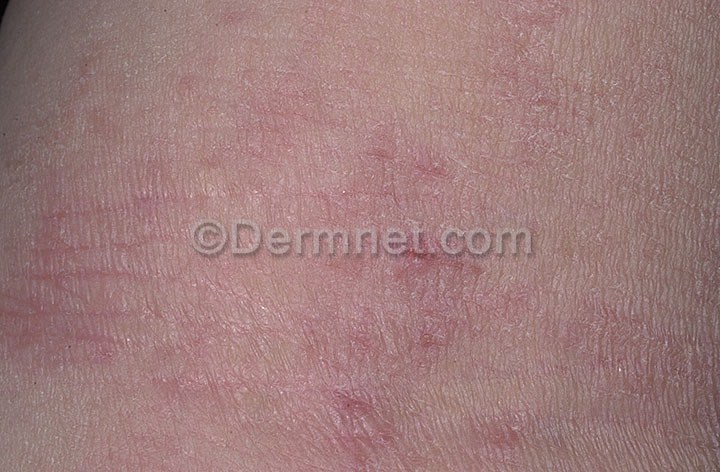
Disease: Atopic Dermatitis Photos